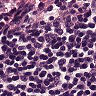
Metastatic tissue present: no